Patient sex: M
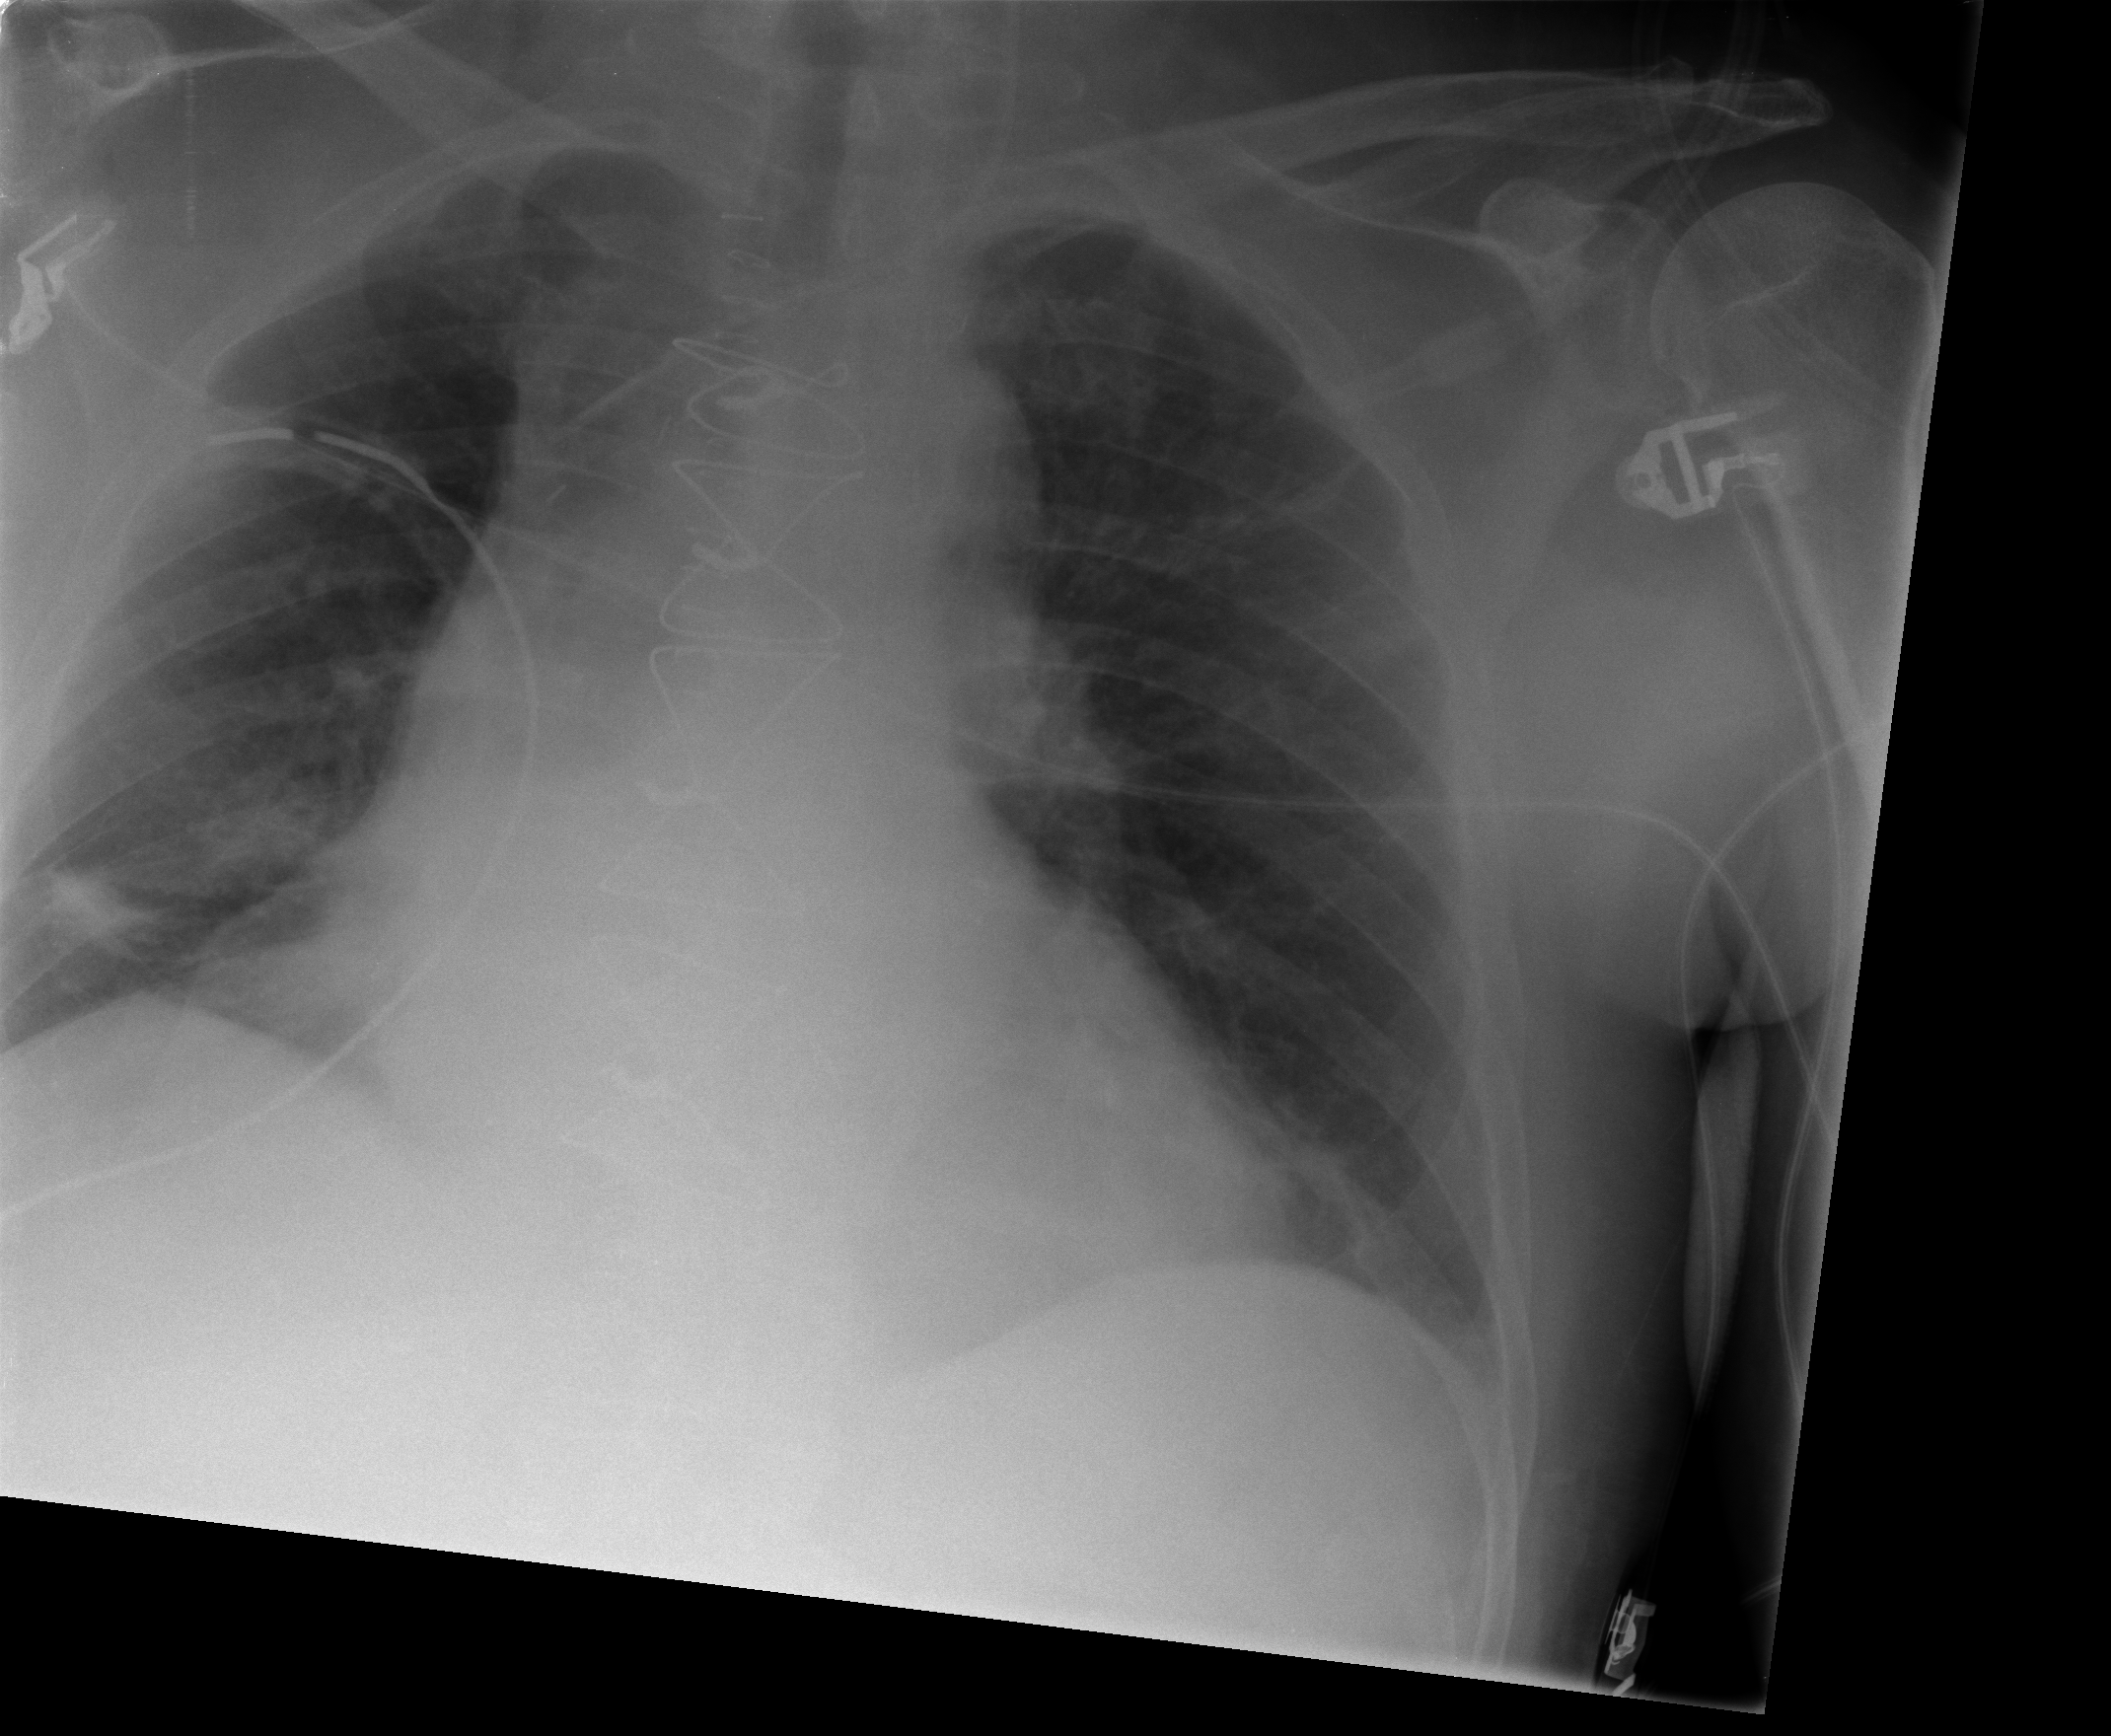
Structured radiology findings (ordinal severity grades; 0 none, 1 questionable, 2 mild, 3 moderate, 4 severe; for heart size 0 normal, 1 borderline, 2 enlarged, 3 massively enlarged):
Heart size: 2
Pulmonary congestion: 1
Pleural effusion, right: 0
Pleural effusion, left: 0
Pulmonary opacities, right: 1
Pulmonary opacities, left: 0
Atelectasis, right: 2
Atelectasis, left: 1